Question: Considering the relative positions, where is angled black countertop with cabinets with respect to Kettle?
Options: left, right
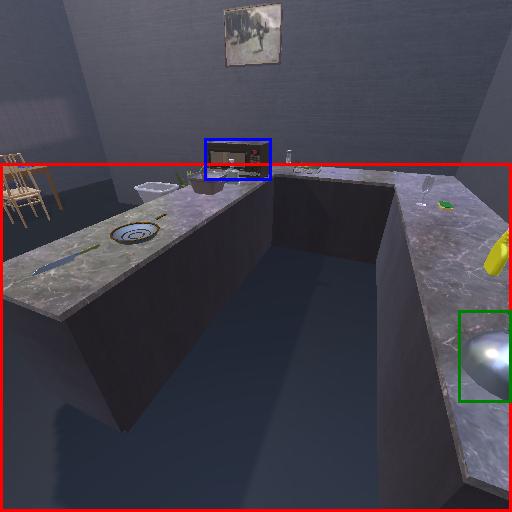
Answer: left